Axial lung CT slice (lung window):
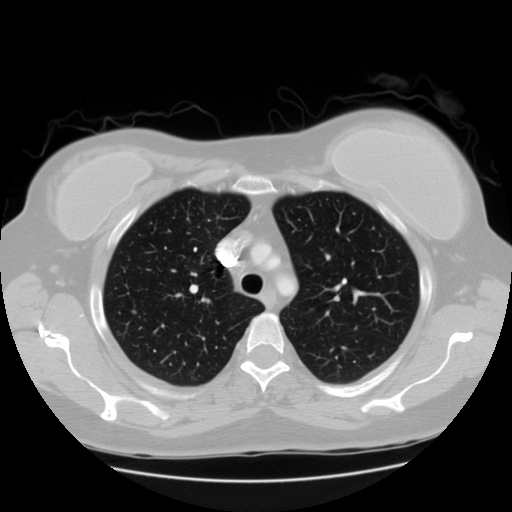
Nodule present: no